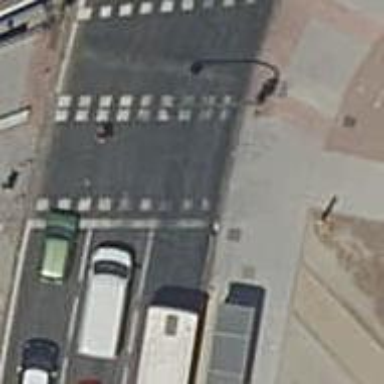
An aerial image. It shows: Road crossing with traffic signals.